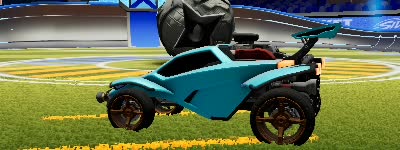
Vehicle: octane